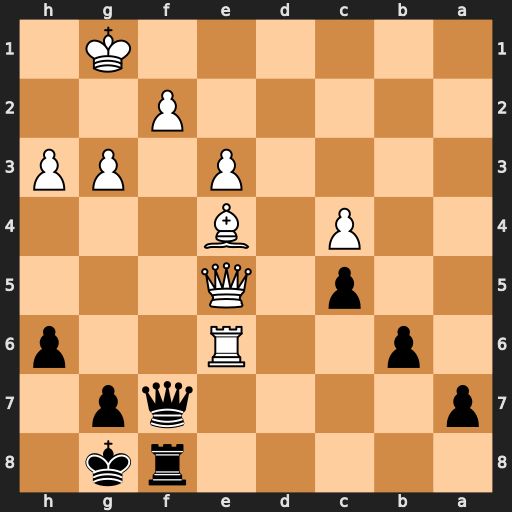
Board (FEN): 5rk1/p4qp1/1p2R2p/2p1Q3/2P1B3/4P1PP/5P2/6K1
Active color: b
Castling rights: -
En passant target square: -
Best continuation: Qxf2+ Kh1 Qf1+ Kh2 Rf2+ Bg2 Qxg2#